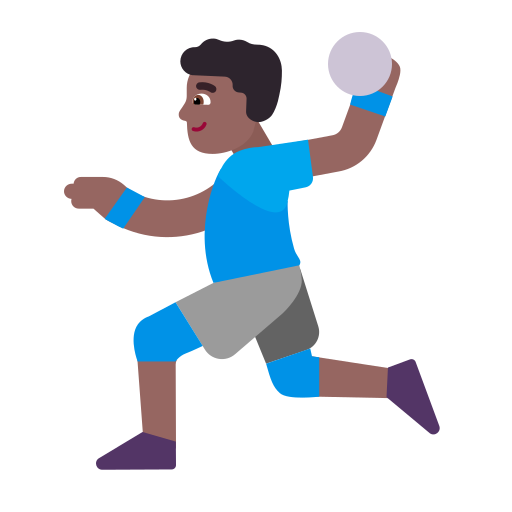
man playing handball flat  dark